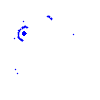
Particle: kaon